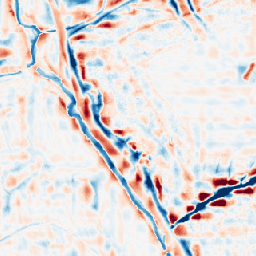
Category: wavelet
Decomposition family: wavelet_reverse_biorthogonal
Decomposition parameters: wavelet: rbio1.3
level: 4
Upsampling method: nearest
Upsampling parameters: scale: 8
Upsampling scale: 8